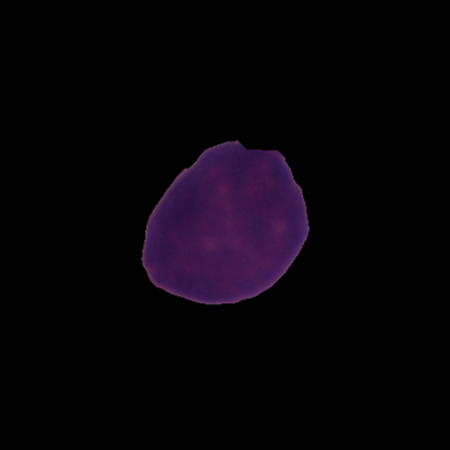
Label: healthy